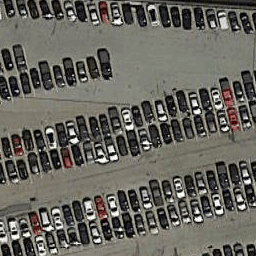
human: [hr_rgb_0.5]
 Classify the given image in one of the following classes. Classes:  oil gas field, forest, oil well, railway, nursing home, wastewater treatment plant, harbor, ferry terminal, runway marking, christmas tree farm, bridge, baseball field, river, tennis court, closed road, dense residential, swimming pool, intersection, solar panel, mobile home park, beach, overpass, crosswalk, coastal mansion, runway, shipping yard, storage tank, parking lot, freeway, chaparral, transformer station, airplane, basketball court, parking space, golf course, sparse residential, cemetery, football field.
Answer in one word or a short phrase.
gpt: parking lot